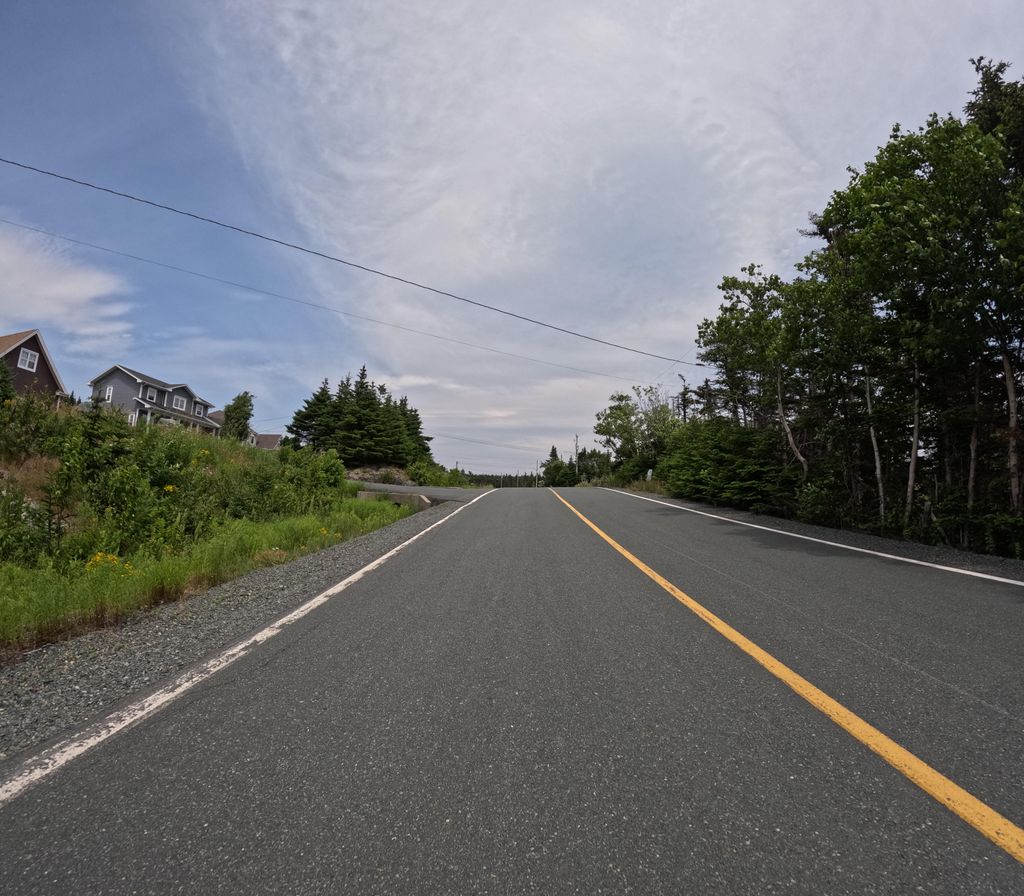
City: st_johns